Field crop: maize
Growth stage: 2
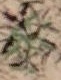
Species: atriplex